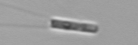
Label: Chaetoceros_subtilis